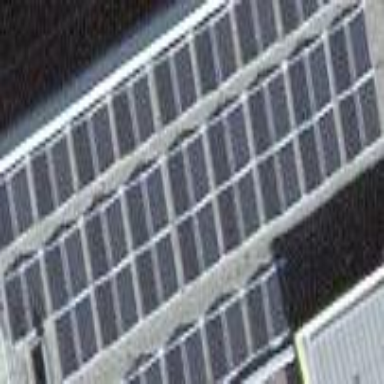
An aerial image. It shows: Solar power generator using photovoltaic method with solar photovoltaic panel types.